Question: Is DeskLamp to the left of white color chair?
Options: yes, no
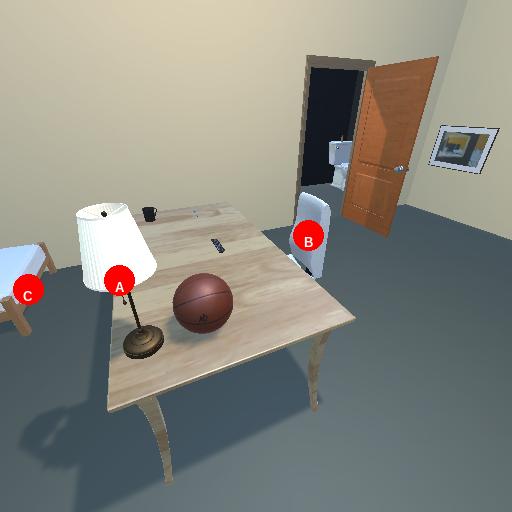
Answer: yes